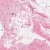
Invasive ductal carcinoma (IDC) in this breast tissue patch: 0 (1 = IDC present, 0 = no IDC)